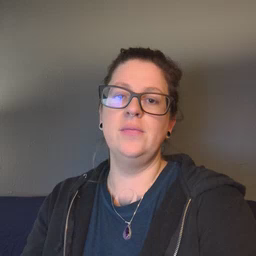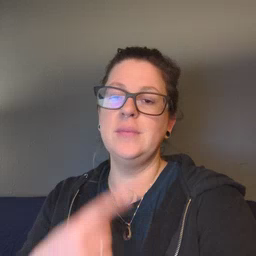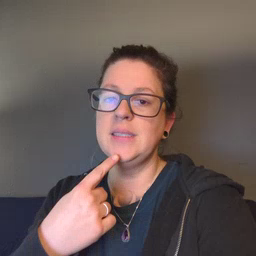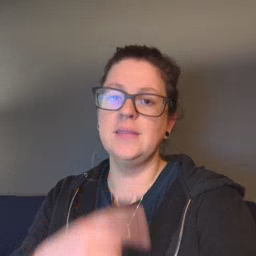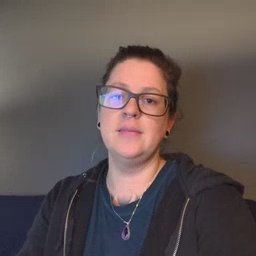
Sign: say